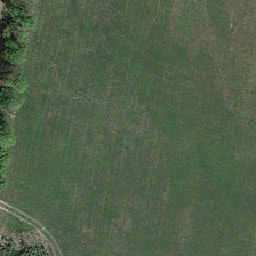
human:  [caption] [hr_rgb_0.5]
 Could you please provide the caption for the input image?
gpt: there are some trees by the side of the meadow .

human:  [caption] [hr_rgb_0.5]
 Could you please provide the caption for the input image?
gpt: The edge of the meadow is empty.

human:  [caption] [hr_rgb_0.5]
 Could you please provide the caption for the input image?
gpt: the meadow covers an area of large .

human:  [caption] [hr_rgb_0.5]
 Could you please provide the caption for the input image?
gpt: there are a number of the tree on the meadow .

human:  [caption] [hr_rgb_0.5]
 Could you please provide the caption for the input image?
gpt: The edge of the grass is empty.